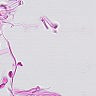
Metastatic tissue present: no